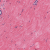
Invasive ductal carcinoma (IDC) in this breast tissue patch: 0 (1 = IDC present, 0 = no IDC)